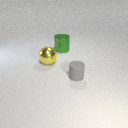
large green metal cylinder behind small gray rubber cylinder